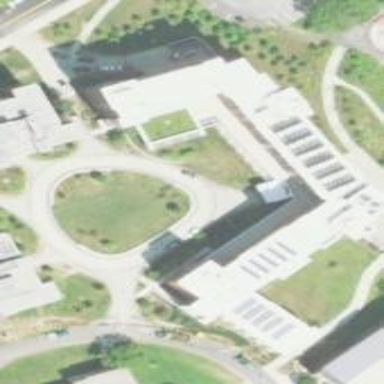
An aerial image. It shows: Dormitory building.